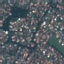
Land use / land cover: Residential